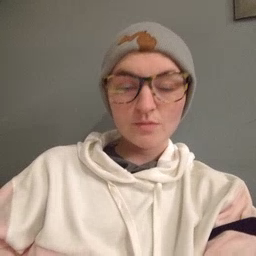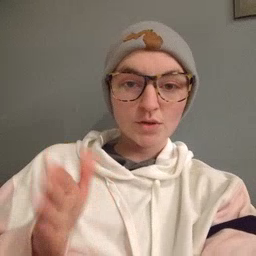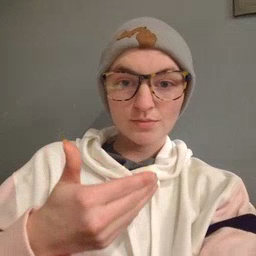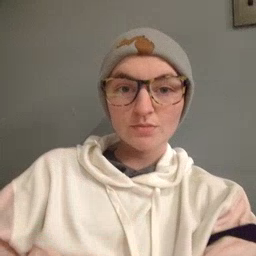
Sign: room